Current action and preconditions to check: trajectory_clear

Your task: For each precondition in the list above, predict whether it will hold at this action.

Consider the current scene as observed from the mobile robot's camera, and analyze the predicted future states of all dynamic agents (e.g., people, animals, vehicles, or any moving entities) within the NEXT SECOND.

IMPORTANT: Only answer "very likely" if you are absolutely certain—based on strong, clear evidence—that a dynamic agent will violate the precondition in the predicted future state. Do NOT answer "very likely" for unlikely, ambiguous, or low-probability risks.

Ask yourself for each precondition: Is there a high probability, with clear and convincing evidence, that the predicted future states of any dynamic agent will interfere with the predicted future state of the currently executing action within the NEXT SECOND, causing that precondition to fail?

Assess the risk level based on these predictions. Use "likely" or "very likely" if motions create a clear risk of interference.

Use "neutral" or "improbable" if agents are nearby but their predicted paths are clearly diverging or non-conflicting.

Failure Risk Categories: "very improbable", "improbable", "neutral", "likely", "very likely"

Answer Format: Output ONLY the probability_of_failure value from these categories: "very improbable", "improbable", "neutral", "likely", "very likely"

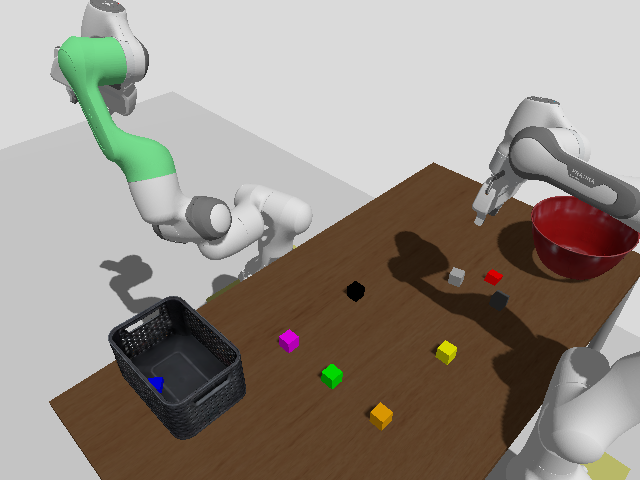

Answer: very improbable